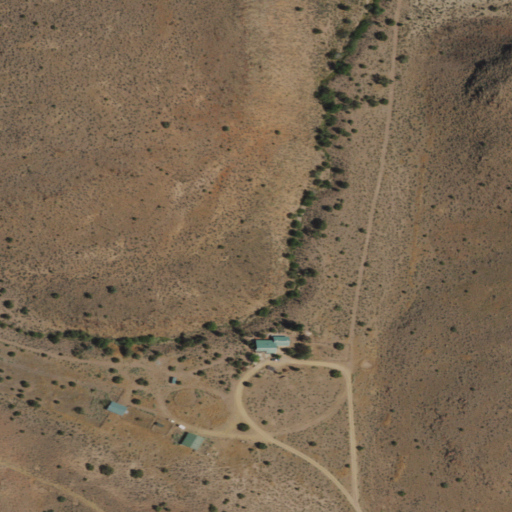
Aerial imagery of valley in Nevada named Piute Cañon containing shrub, grassland, open development, and medium intensity development